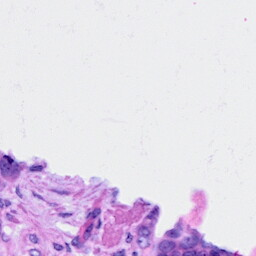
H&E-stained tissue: Ovarian